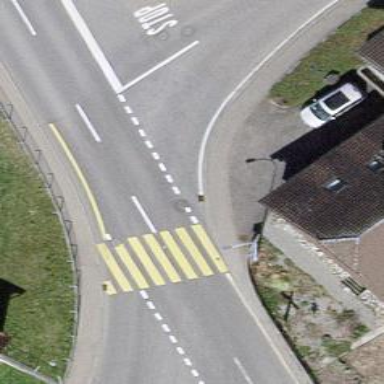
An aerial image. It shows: Uncontrolled zebra crossing on the road.